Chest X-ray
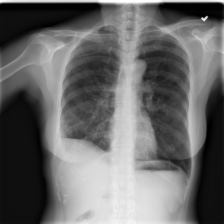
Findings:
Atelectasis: negative
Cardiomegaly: negative
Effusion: negative
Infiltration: negative
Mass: negative
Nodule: negative
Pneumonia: negative
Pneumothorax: negative
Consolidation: negative
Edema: negative
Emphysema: negative
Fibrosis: negative
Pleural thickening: negative
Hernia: negative